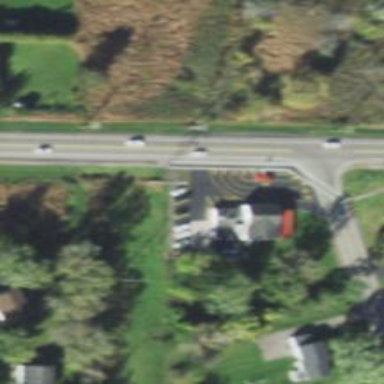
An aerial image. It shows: Convenience shop.